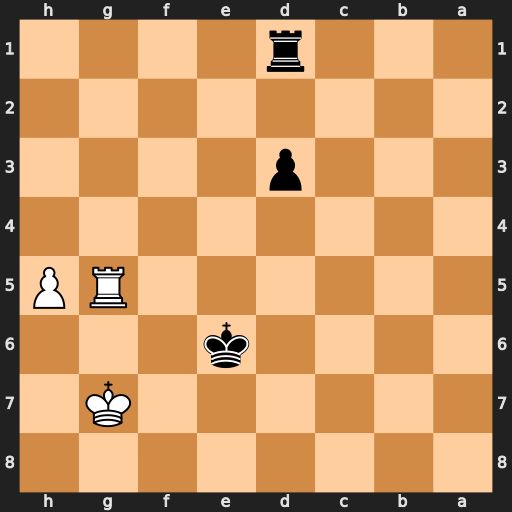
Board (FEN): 8/6K1/4k3/6RP/8/3p4/8/3r4
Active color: b
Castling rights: -
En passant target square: -
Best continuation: Rh1 Rg6+ Ke5